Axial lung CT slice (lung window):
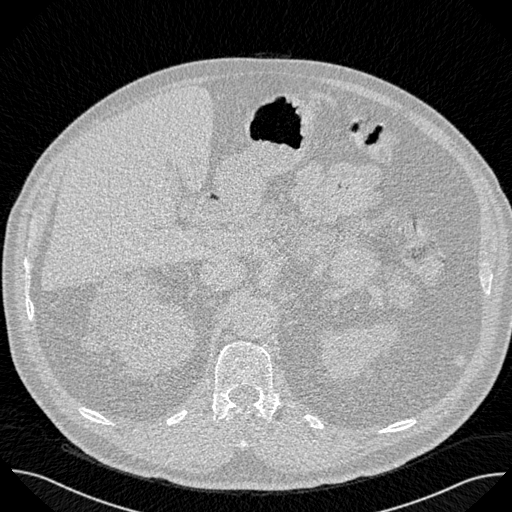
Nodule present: no